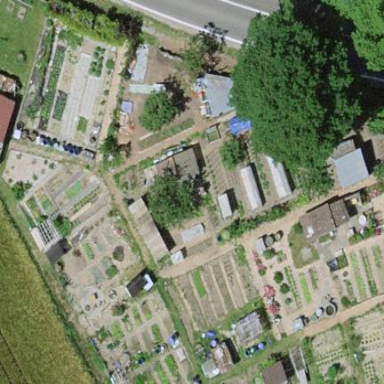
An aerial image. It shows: Allotments area.